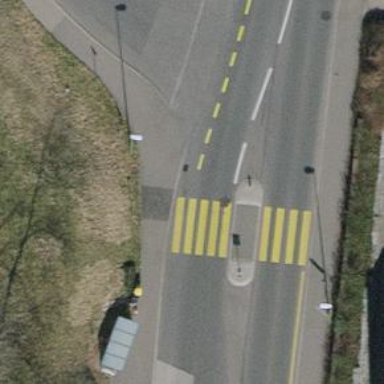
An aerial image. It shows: Kerb barrier.